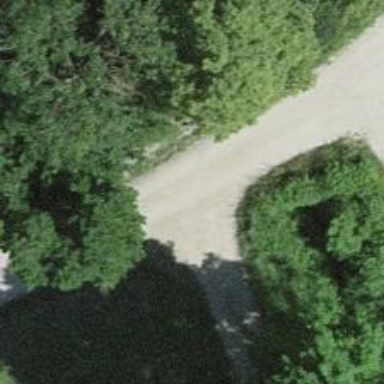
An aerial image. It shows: Unpaved track with grade2 tracktype.